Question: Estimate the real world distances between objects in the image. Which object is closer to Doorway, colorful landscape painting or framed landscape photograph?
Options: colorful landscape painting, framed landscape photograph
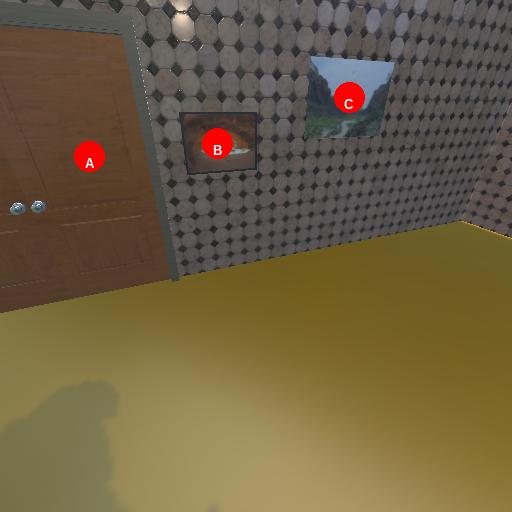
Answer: colorful landscape painting